Field crop: maize
Growth stage: 2
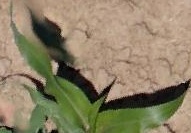
Species: maize